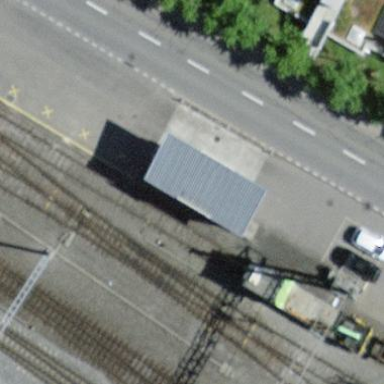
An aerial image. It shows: View of roof of building.